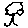
Label: tree